Question: This is a complicated problem to explain so I did a crappy MSPaint <URL>.

Say I have a list of Subclass objects. Some of them contain a method called 'onEvent();'. Inside my 'onEvent();' from a completely unrelated class I want to iterate through my list of objects and call their 'onEvent();'s if they exist. Obviously if I try to iterate through a list of type Superclass it must be an abstract method to work. I only want a certain few subclasses to have this onEvent() method.
I might have made it hard to understand but I hope you get it, any ideas would be appreciated.
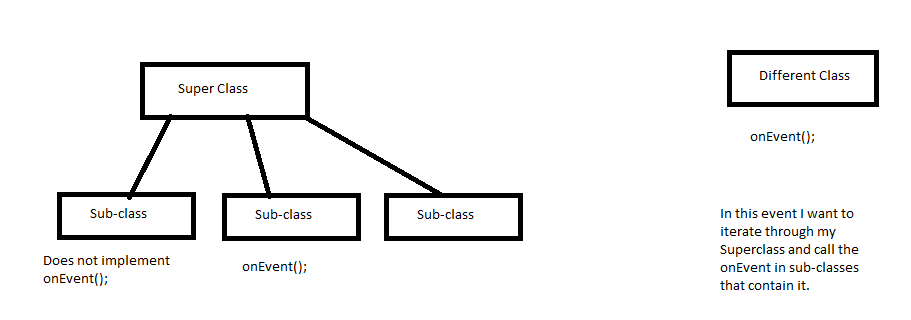
Answer: I think you should rethink your class design.
There are two solutions to your problem
1. Pull the onEvent method up into your super class as non-abstract method with empty body. Then you can override in subclasses only where appropriate.
2. Introduce an interface - let's call it EventHandler - that declares the method onEvent. Implement this interface in your subclasses where appropriate. Then either change your list to be a list of EventHandler objects or leave it as is and use instanceof to check if an object is an EventHandler in your iteration.